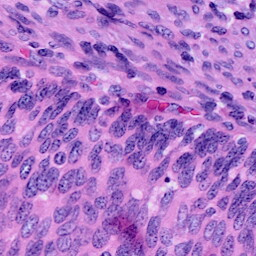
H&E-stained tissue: Cervix